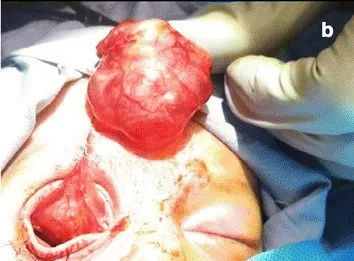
Excisional biopsy of the cyst on the 6th day. During the surgery.
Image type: medical_photograph (other_medical_photograph)